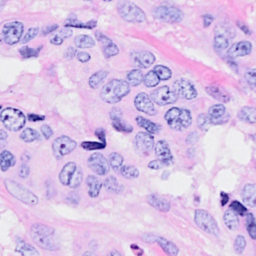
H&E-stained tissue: Breast